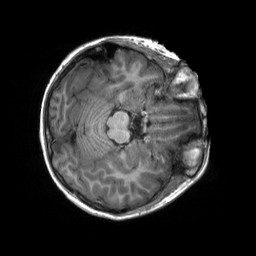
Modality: T1w
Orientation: axial
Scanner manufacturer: siemens
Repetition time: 2.3 s
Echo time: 0.00229 s